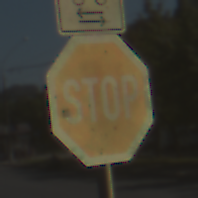
Verkehrszeichen: Stop
Zusatzzeichen oben: RichtungsangabeDurchPfeile9
Umgebung: Outdoor, Urban
Tageszeit: Midday
Wetter: Clear
Licht: Natural
Jahreszeit: NotSpecified
Kontrast: HighContrast